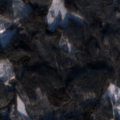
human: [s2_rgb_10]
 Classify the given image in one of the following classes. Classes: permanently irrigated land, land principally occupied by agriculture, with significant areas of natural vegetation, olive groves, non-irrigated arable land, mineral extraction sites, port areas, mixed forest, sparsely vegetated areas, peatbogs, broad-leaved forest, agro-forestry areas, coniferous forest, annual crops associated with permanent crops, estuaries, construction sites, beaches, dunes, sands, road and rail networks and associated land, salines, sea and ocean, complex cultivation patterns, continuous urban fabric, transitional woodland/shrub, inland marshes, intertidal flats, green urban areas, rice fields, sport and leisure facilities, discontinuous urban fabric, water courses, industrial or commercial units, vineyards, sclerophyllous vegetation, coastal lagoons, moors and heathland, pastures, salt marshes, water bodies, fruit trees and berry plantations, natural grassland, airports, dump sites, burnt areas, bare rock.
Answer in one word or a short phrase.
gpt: coniferous forest